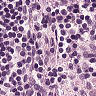
Metastatic tissue present: no